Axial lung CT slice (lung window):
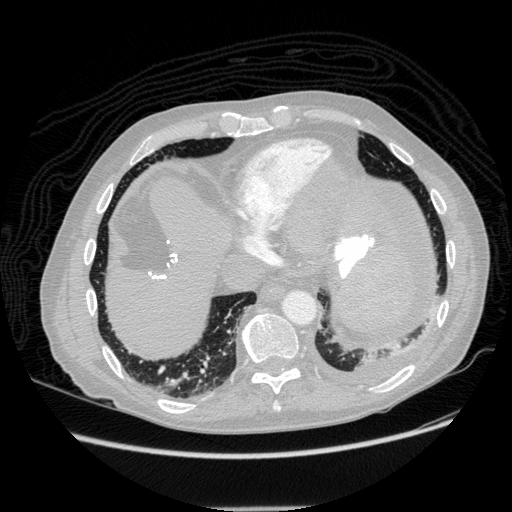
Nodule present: no